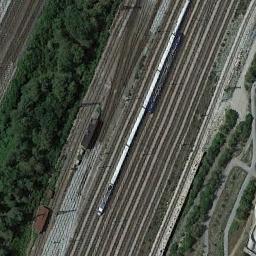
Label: railway